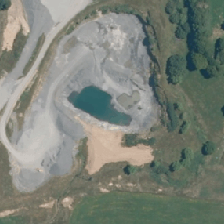
Land cover: lake_pond